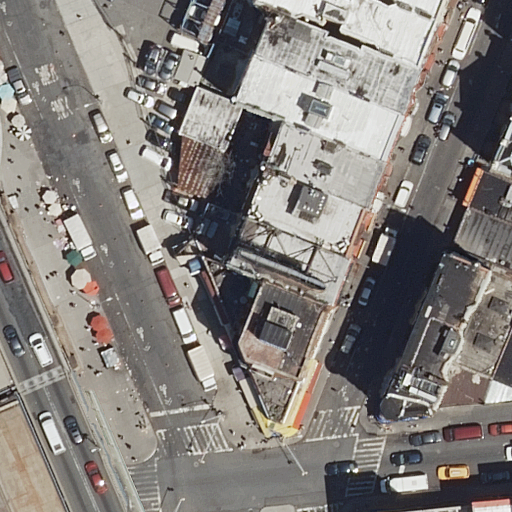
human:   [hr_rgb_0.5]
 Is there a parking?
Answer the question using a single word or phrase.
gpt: yes

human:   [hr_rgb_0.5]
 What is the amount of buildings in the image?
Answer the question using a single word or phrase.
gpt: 18

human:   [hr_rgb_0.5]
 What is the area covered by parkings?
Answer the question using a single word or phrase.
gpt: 597m2

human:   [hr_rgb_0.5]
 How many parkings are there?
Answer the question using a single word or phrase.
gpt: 1

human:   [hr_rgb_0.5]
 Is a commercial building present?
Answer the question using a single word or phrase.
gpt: no

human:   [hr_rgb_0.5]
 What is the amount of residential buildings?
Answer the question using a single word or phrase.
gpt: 18

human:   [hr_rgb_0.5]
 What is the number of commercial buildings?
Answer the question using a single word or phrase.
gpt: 0

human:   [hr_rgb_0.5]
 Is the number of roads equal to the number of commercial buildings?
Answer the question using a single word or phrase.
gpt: no

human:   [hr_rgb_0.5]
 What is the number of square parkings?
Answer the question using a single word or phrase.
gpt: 0

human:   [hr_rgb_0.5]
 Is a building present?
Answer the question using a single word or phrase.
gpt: yes

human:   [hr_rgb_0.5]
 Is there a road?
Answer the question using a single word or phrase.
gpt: yes

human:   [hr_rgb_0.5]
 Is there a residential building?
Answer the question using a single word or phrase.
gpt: yes

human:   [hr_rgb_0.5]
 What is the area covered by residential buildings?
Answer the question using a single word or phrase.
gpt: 3989m2

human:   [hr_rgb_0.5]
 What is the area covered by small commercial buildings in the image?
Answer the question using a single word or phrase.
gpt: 0m2

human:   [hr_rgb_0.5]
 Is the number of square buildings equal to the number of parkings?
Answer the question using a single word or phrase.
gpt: no

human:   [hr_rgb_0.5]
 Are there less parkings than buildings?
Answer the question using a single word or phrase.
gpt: yes

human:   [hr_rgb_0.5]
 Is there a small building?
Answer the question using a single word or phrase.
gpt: yes

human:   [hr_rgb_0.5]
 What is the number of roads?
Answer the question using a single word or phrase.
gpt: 25

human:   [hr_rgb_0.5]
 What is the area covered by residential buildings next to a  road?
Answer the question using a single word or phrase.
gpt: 3989m2

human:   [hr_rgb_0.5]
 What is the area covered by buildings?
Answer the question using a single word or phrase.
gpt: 3989m2

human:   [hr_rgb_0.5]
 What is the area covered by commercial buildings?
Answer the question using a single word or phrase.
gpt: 0m2

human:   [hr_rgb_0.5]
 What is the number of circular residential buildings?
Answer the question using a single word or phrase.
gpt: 0

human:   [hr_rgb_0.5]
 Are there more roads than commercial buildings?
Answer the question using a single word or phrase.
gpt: yes

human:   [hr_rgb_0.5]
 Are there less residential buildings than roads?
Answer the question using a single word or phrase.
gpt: yes

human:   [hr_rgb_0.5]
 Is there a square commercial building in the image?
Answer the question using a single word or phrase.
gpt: no

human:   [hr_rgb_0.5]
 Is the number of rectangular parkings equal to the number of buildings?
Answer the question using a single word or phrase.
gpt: no

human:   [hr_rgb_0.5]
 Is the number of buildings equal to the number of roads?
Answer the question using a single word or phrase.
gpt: no

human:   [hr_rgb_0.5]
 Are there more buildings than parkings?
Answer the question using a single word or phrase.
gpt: yes

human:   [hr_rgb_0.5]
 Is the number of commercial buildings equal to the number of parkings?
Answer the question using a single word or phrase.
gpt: no

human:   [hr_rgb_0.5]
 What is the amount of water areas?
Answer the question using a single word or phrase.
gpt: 0

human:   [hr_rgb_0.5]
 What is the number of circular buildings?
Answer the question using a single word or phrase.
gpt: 0

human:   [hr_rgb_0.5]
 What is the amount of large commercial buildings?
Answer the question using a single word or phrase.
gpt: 0

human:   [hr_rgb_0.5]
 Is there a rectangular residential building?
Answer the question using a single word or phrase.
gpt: yes

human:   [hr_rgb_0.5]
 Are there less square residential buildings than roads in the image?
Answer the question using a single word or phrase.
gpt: yes

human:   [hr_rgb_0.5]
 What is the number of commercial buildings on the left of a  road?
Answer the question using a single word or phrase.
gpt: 0

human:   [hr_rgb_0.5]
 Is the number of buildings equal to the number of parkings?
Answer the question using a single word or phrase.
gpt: no

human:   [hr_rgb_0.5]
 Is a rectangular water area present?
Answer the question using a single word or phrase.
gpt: no

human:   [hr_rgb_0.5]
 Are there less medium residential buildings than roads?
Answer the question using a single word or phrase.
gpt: yes

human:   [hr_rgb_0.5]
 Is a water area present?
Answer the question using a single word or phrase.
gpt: no

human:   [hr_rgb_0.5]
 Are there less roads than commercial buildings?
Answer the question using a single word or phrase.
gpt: no

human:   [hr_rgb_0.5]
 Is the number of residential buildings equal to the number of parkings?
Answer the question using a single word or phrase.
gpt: no

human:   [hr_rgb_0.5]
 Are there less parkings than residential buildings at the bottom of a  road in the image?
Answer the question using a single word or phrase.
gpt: yes

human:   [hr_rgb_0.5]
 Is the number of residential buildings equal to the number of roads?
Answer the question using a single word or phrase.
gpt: no

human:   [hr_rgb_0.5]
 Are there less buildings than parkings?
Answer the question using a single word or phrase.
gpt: no

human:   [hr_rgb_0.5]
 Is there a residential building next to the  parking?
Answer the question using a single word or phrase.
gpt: yes

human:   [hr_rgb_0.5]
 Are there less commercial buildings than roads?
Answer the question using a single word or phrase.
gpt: yes

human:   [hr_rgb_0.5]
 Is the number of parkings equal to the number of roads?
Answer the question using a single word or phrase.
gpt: no

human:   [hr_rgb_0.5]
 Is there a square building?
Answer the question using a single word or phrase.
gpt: no

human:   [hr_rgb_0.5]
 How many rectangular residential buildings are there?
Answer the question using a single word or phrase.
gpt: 11

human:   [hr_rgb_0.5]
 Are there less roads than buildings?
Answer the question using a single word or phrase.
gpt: no

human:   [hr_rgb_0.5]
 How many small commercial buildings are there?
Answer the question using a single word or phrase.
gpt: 0

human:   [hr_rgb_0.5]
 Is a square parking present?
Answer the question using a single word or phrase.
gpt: no

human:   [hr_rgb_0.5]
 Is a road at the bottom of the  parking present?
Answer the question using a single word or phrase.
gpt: yes

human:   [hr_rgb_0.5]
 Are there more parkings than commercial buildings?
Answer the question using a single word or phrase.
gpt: yes

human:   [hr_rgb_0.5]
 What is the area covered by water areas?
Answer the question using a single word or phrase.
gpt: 0m2

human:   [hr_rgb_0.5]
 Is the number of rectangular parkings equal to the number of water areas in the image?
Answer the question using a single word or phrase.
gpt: no

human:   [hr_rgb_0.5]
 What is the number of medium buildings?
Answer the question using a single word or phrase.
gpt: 14

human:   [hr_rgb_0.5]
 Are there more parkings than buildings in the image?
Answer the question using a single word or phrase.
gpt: no

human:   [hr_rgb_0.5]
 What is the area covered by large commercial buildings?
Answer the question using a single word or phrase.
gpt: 0m2

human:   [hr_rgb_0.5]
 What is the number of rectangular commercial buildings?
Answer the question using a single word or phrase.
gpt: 0

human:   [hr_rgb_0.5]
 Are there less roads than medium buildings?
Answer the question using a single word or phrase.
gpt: no

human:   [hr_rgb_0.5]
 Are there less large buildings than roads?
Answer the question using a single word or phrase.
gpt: yes

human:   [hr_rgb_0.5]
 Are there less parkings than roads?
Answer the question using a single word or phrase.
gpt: yes

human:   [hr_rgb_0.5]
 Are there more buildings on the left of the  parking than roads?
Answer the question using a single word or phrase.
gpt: no